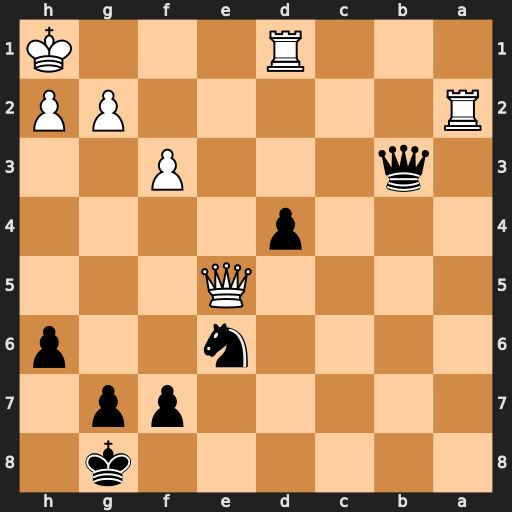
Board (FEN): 6k1/5pp1/4n2p/4Q3/3p4/1q3P2/R5PP/3R3K
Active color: b
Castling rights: -
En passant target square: -
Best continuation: Qxd1+ Qe1 Qxe1#